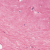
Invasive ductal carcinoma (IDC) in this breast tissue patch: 0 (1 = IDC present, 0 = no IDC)